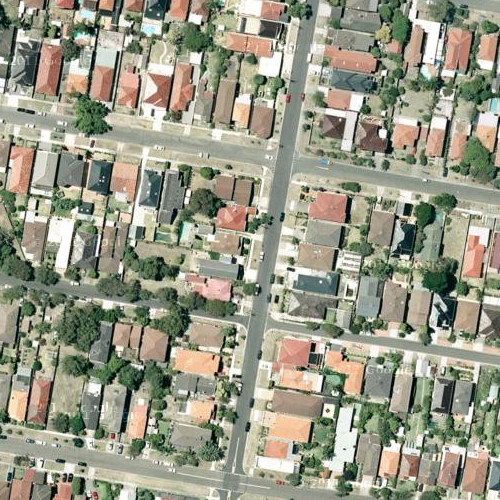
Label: sydney